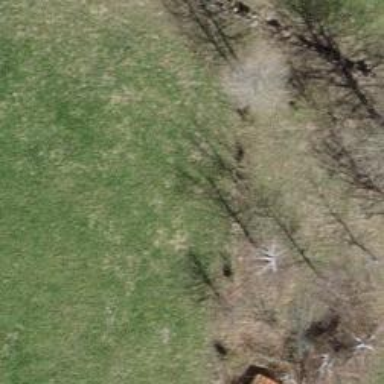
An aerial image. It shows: Single tag "natural: tree."